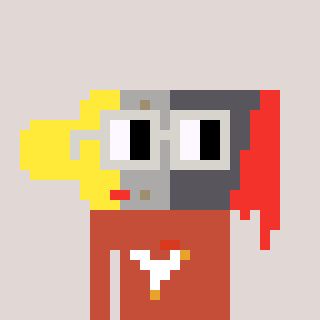
a pixel art character with square light gray glasses, a paintbrush-shaped head and a rust-colored body on a warm background